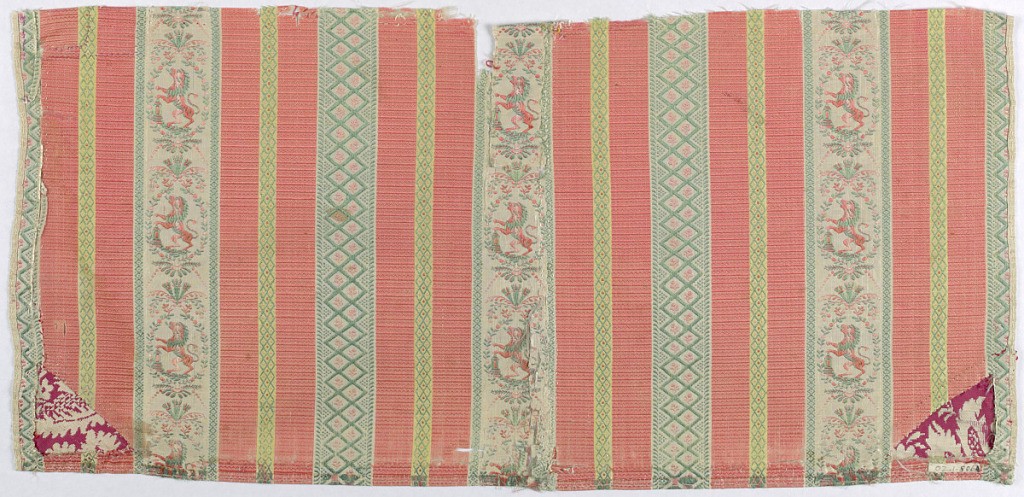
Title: Fragments
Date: late 18th century
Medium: silk Technique: plain weave with supplementary warp floats
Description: Barred pink stripes and stripes with a lion on a pedastel.